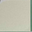
Piece: xx